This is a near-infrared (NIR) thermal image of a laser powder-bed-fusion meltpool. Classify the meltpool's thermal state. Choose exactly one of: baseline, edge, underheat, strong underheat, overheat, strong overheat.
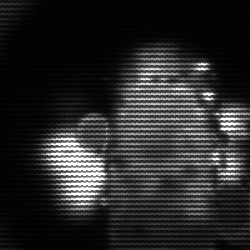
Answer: strong underheat